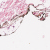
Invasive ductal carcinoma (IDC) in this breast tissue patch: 0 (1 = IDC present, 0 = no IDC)